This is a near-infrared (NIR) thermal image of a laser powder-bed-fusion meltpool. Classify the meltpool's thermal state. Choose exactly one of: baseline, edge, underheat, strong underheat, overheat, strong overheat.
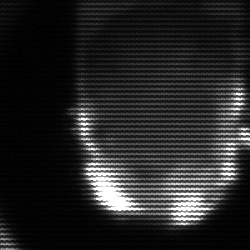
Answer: baseline